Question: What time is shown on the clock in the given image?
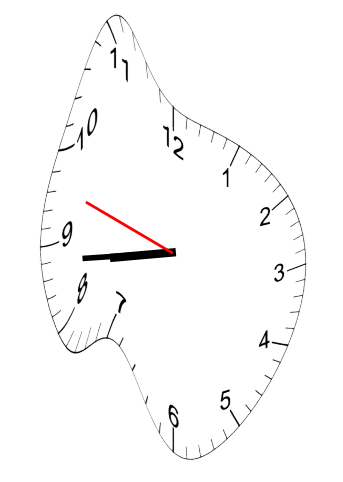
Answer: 08:43:48